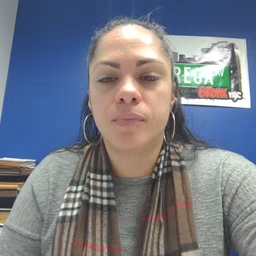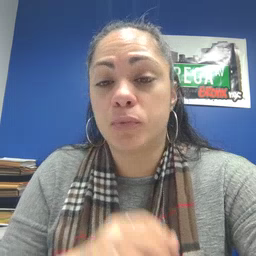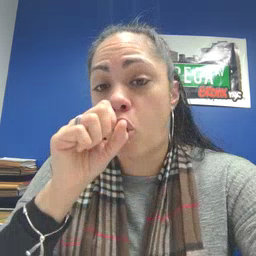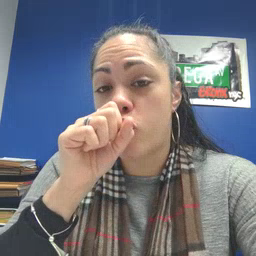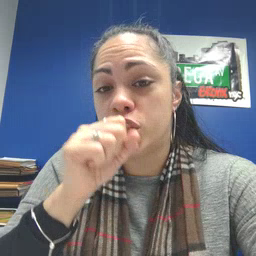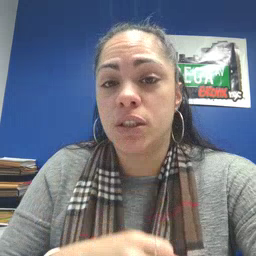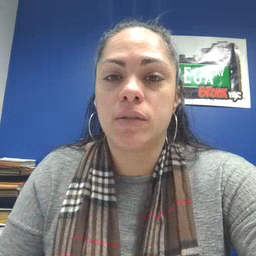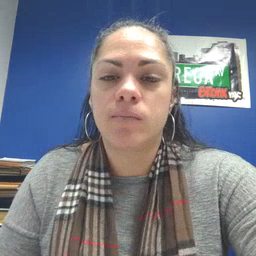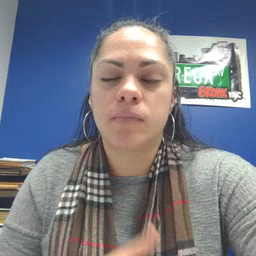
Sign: orange